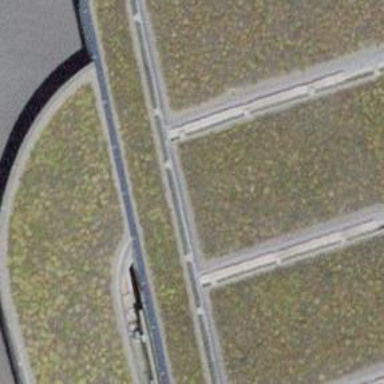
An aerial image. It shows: Parking aisle in tunnel.